Field crop: maize
Growth stage: 2
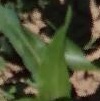
Species: maize